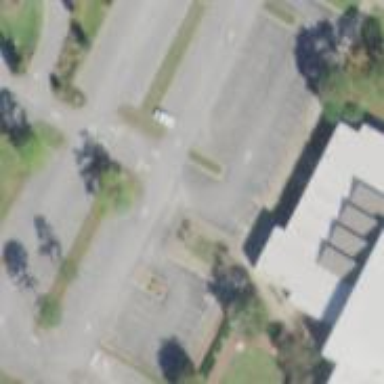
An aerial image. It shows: Parking space.